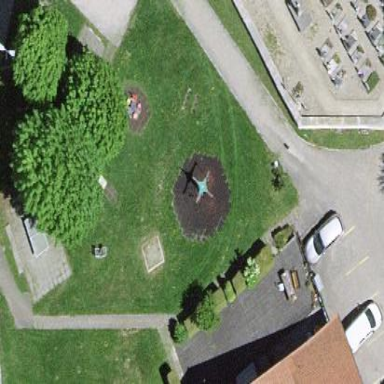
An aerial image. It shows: Playground area for leisure activities on the land.